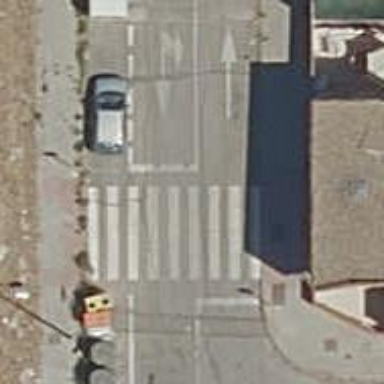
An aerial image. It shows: Uncontrolled crossing on the road.